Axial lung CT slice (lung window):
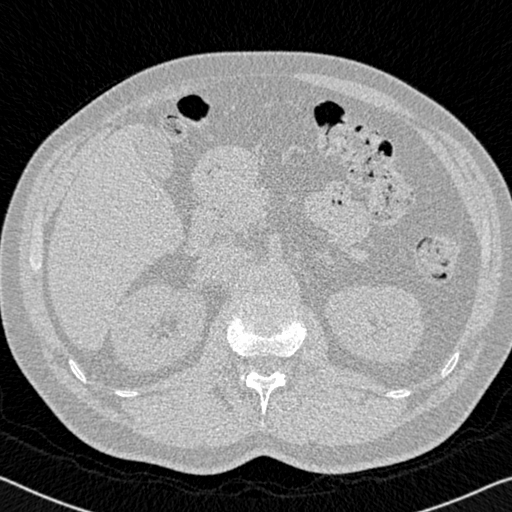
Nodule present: no